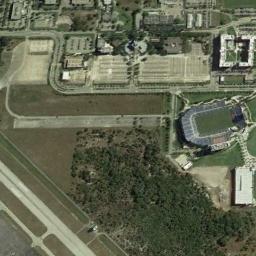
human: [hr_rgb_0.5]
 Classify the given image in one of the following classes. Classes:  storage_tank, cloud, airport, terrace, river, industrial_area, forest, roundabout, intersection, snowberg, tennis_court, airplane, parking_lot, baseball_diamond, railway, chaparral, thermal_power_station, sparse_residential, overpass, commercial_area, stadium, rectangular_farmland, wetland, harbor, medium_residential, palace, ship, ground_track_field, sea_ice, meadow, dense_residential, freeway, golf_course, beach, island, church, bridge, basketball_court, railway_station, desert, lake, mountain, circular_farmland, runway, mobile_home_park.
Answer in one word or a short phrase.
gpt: stadium